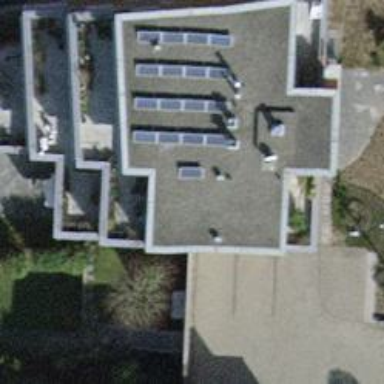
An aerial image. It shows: Building with flat roof.